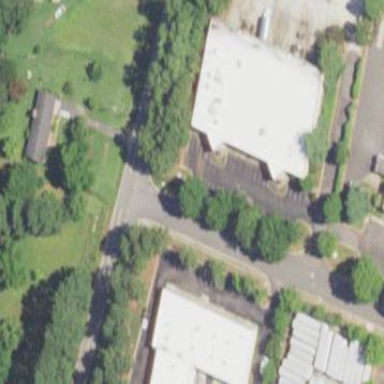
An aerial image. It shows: Commercial building.